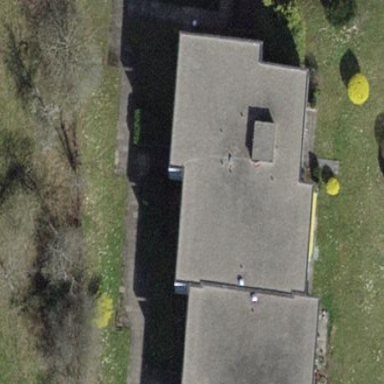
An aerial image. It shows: View of apartment building.